Interaction volume radius: 10 \u00c5
Interaction volume height: 35 \u00c5
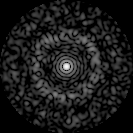
Disorder parameter: 0.8229